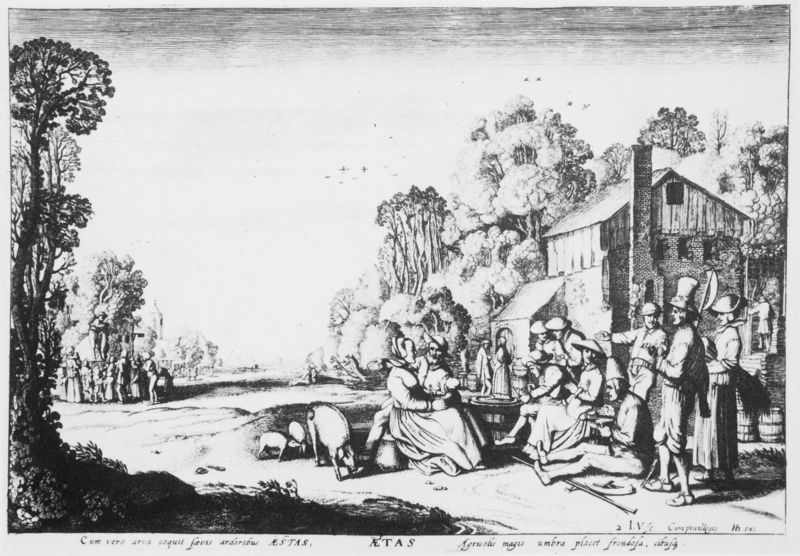
Titel: Die vier Jahreszeiten
Künstler: Jan van de Velde
Schlagwörter: schatten, bäume, frauen, menschen, frau, hut, hüte, männer, tisch, haus, vögel, schornstein, krug, schweine, platz, menschengruppe, fässer, schafe, sense, gasthaus, sitzende frau, druckstich